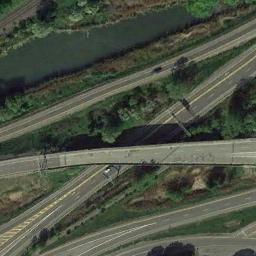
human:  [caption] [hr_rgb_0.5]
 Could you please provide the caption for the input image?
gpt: The overpass is over the roads and a river is next to the overpass .

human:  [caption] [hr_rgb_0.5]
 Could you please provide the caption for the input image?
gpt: An overpass is above the road .

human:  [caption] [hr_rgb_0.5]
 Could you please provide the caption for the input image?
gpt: The overpass is on the grass next to a lake .

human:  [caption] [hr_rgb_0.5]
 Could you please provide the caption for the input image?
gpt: Many trees are beside the overpass .

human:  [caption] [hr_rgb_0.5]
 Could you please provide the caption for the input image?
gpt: There are some green trees and a lake beside the overpass .